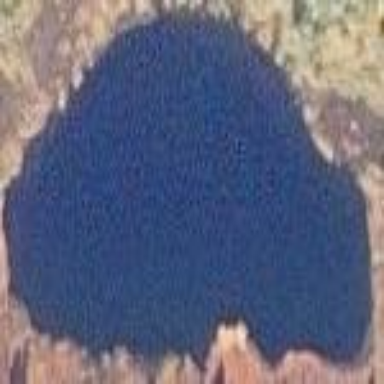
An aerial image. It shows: Serene lake.